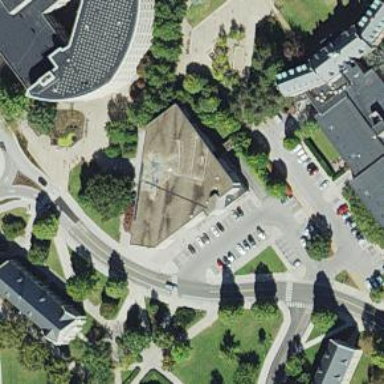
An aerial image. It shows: University building.